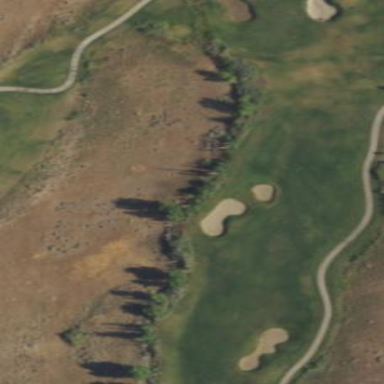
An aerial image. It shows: Area with grass used as rough in golf course.